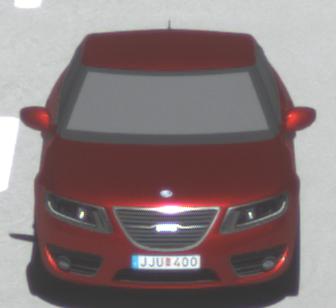
Make: Saab
Model: 5-Sep
Detailed model: 9-5 1.6T
Model produced from: 2010/06
Model produced until: 2011/12
Doors: 4
Color: red
Road condition: dry road
Daytime: midday
Contrast: high contrast